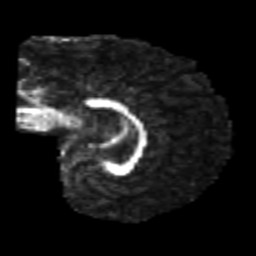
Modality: FA
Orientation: sagittal
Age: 21
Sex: female
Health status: healthy
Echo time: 0.074 s